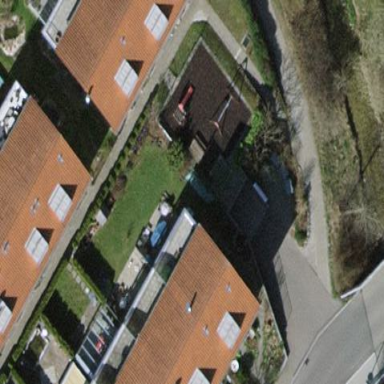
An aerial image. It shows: Terrace building with gabled roof.